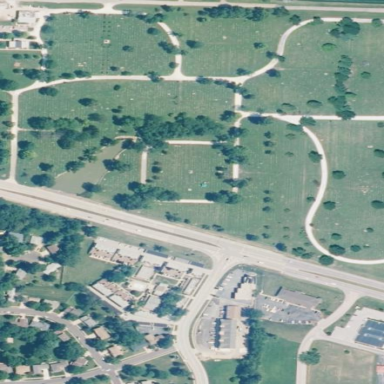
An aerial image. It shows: Cemetery.